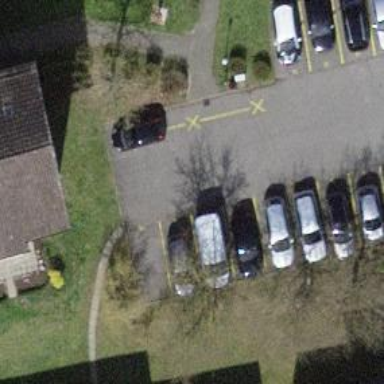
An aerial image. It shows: Parking aisle designated as service road.